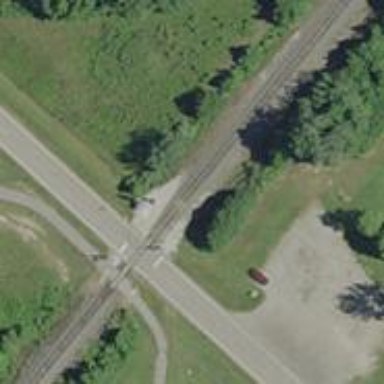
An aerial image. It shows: Railway track.